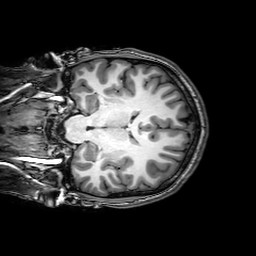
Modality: T1w
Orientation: coronal
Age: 22
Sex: male
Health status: healthy
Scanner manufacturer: philips
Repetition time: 0.008187 s
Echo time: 0.00375 s